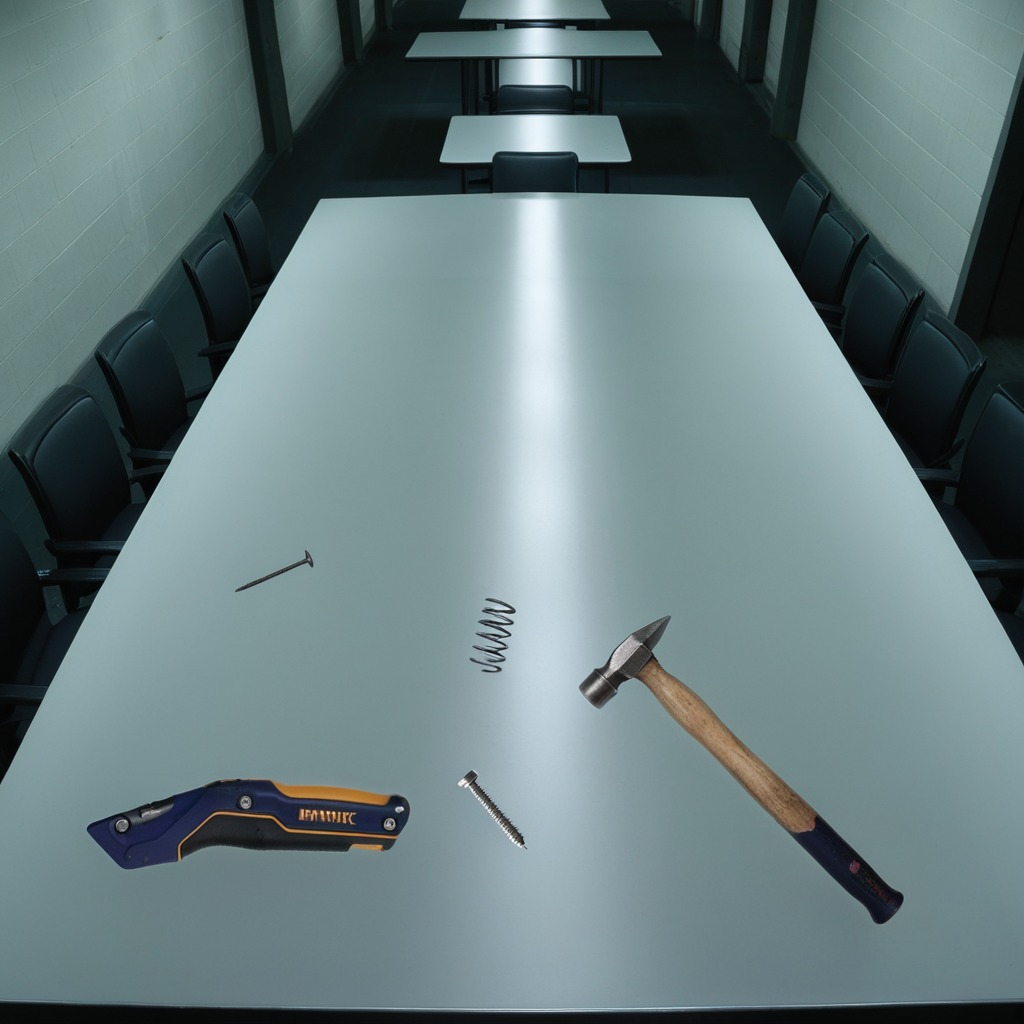
A utility knife, a metal machine screw, an iron nail, a hammer, and a coiled metal spring are lying on the clean empty table in a railway signal maintenance room.